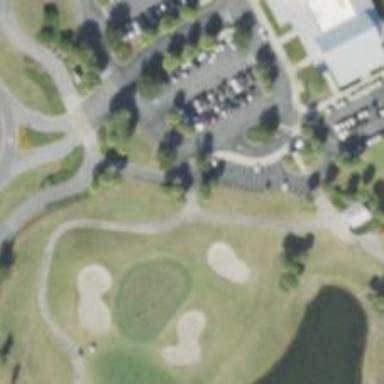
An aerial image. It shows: Path for golf carts.